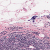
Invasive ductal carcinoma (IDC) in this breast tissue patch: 0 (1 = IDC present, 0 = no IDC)